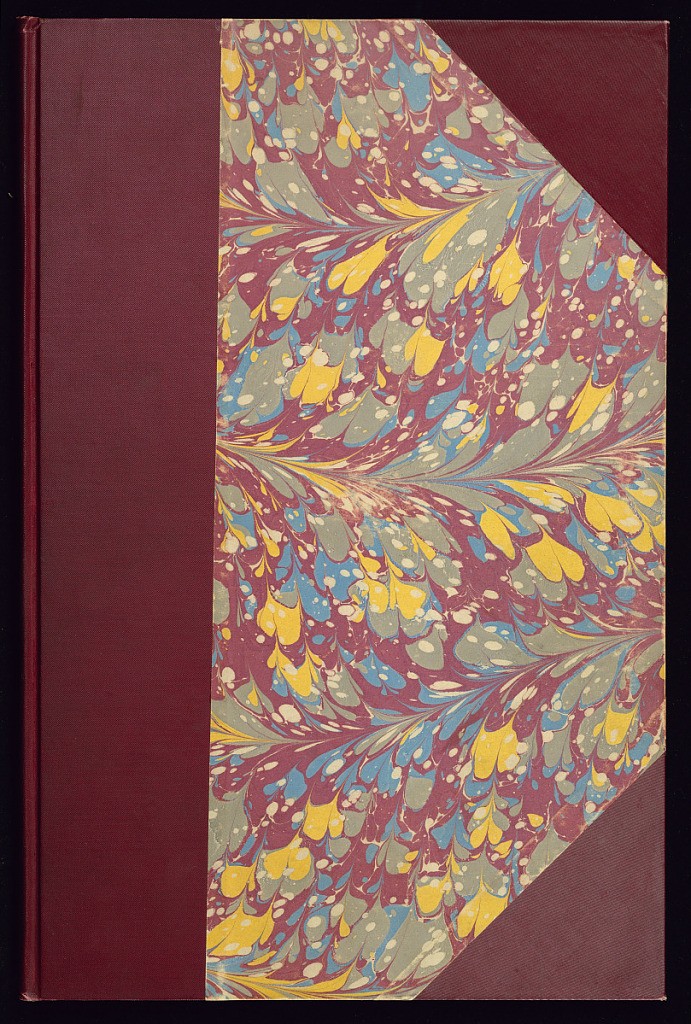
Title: Album of Architectural Interior Wall Elevations, Plans, and Door Designs
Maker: Jean Mariette, French, 1660–1742
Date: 1686–1740
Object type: Print
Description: An album of door designs, architectural interior wall elevations, and plans published by Jean Mariette and Nicolas Langlois from different print series. Some of the architectural plans and elevations name architects and the owners of the Parisian houses depicted.